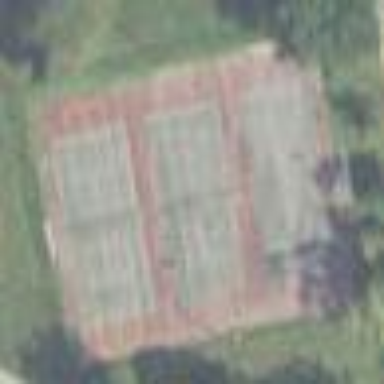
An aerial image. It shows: Tennis court on pitch.